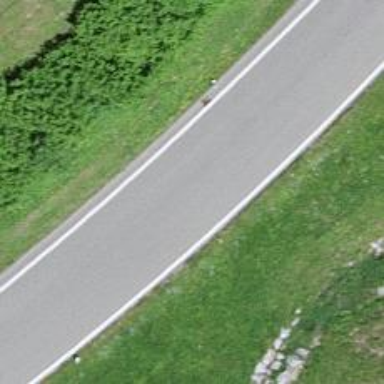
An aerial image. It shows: Tertiary road with asphalt surface.